Aerial crown-view tile of a tropical tree (Barro Colorado Island, Panama), acquired 20240611:
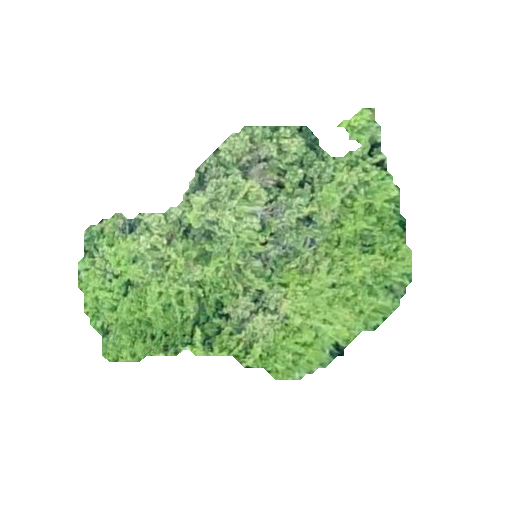
Species: Prioria copaifera
GBIF accepted scientific name: Prioria copaifera
Crown area: 93.996 m²